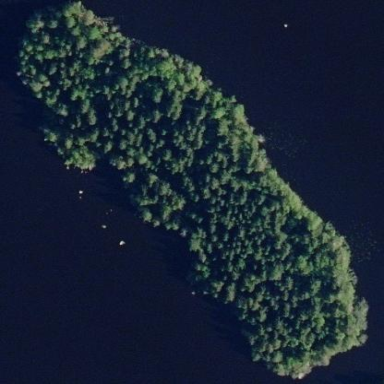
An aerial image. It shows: Evergreen needle-leaved woodland on small islet.